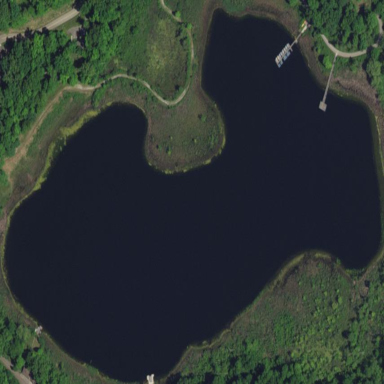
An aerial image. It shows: Lake with natural water.